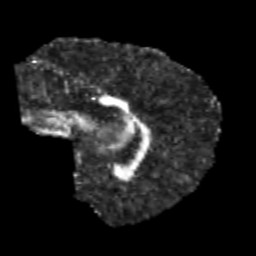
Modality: FA
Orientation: sagittal
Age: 11
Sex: male
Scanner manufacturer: siemens
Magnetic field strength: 3 T
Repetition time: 3.8 s
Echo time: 0.07 s